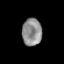
Tissue: prostate
Cell type: T cells
Senescence score: 0.3231
Nuclear area (px): 531
Mean DAPI intensity: 141.565